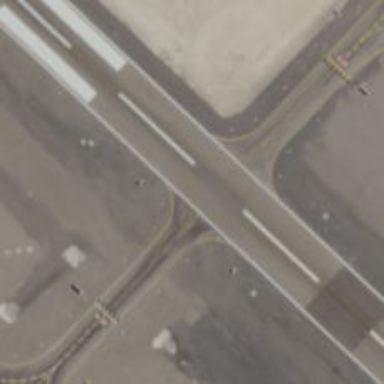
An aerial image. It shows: View of taxiway at the airport.